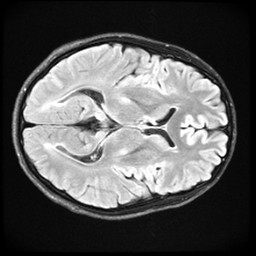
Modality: FLAIR
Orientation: axial
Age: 24
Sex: male
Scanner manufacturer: ge
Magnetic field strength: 3 T
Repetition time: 11 s
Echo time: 0.1497 s